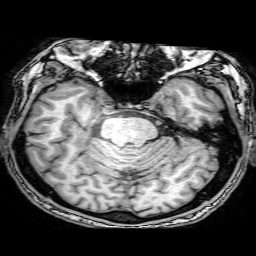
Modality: T1w
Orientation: coronal
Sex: male
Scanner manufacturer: philips
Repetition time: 0.0082 s
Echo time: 0.00377 s